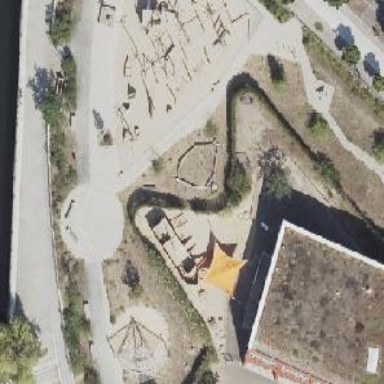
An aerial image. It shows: Playground with slide.